Field crop: tomato
Growth stage: 2
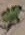
Species: solanum